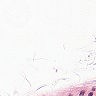
Metastatic tissue present: no